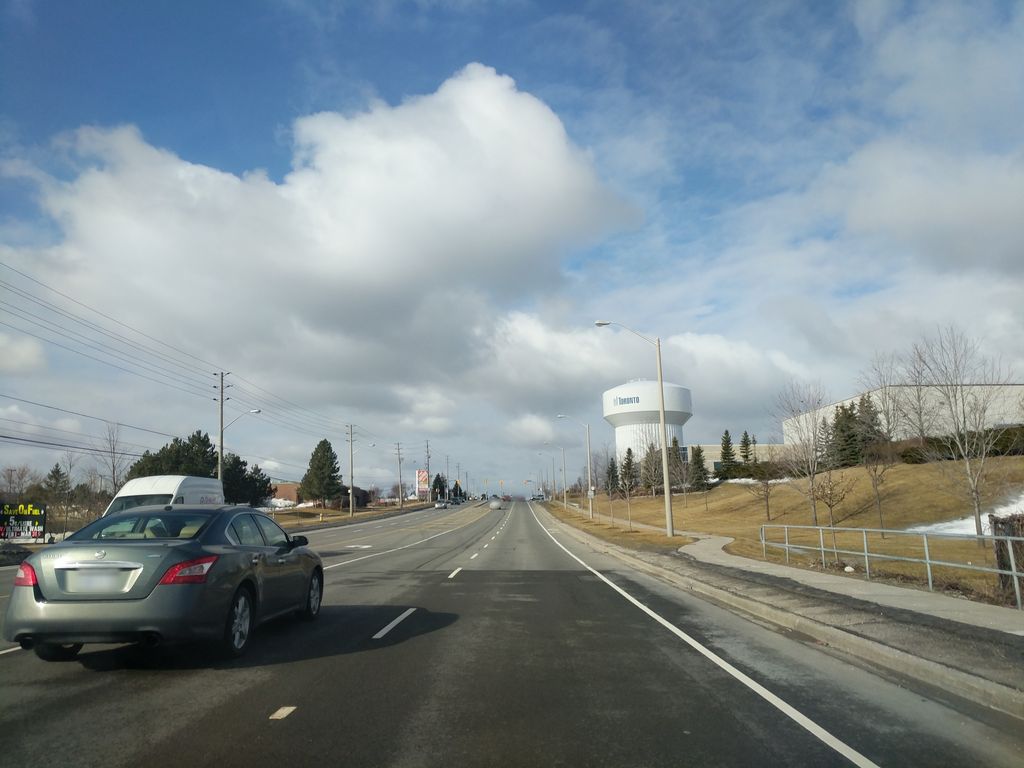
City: toronto